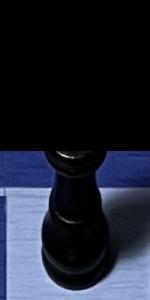
Label: King_Black